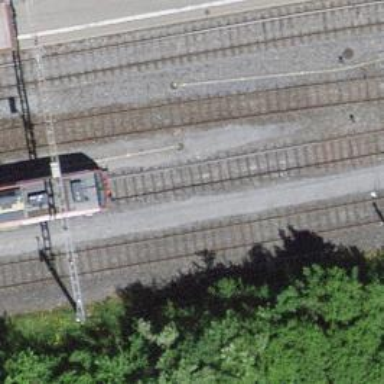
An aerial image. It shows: Single-track electrified railway yard with contact line electrification.